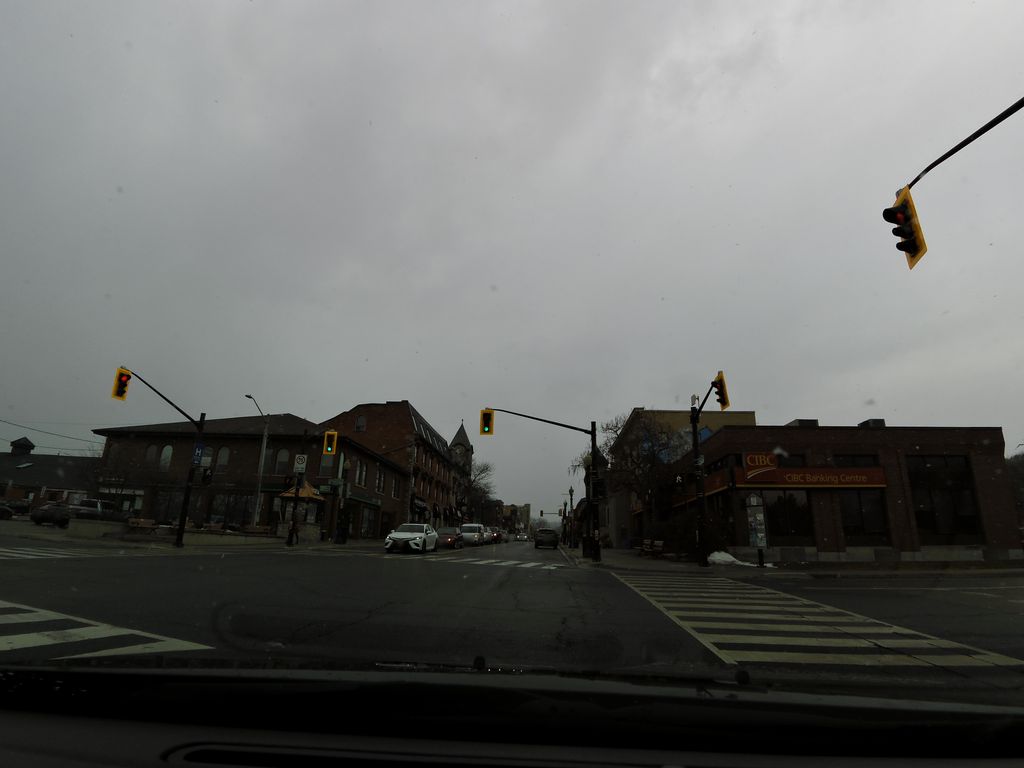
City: hamilton